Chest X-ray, PA view. Patient: 78 years old, sex F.
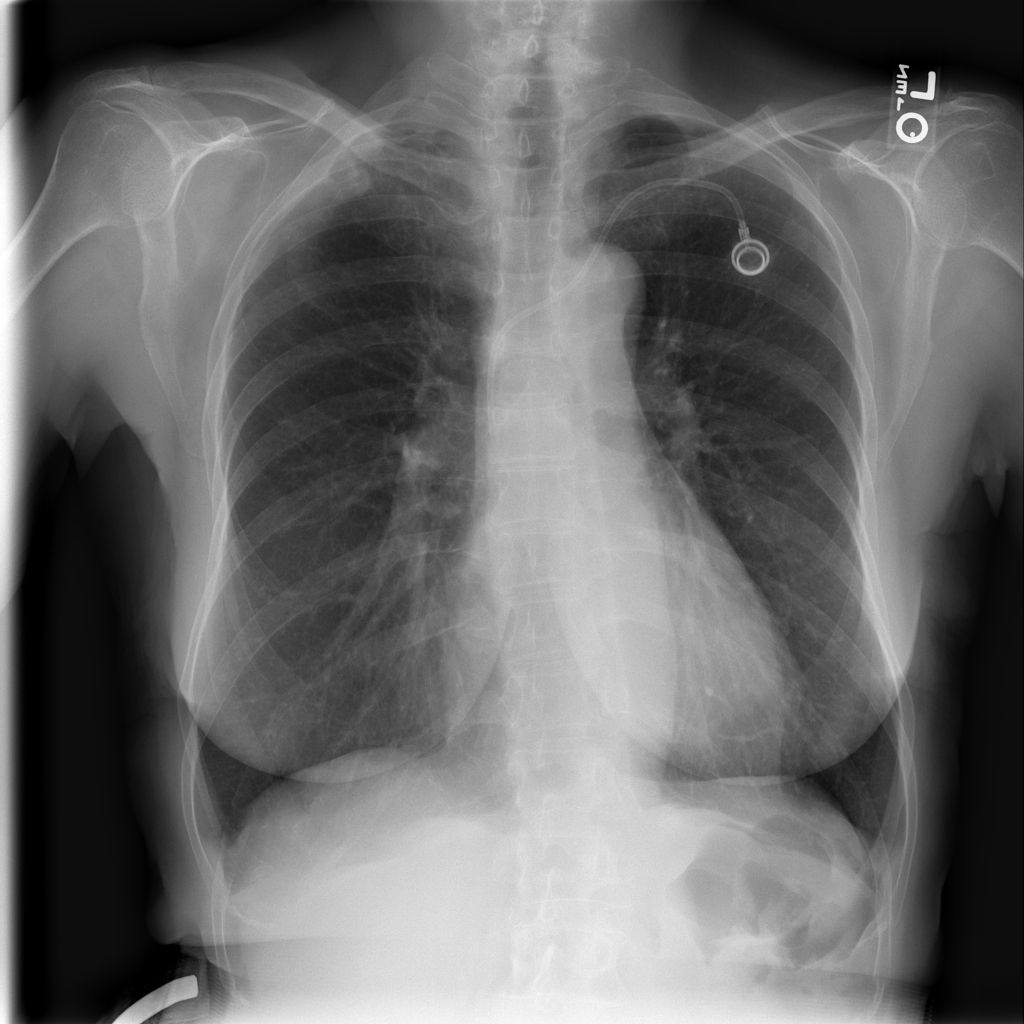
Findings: No Finding